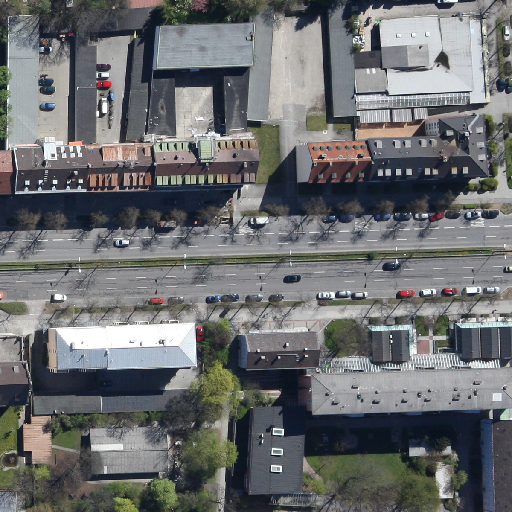
Referring expression: van in the parking area